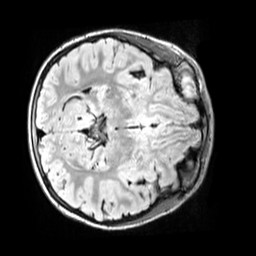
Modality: FLAIR
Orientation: axial
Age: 9
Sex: male
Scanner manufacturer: siemens
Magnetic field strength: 3 T
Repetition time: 5 s
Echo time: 0.388 s